Field crop: maize
Growth stage: 2
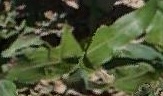
Species: maize